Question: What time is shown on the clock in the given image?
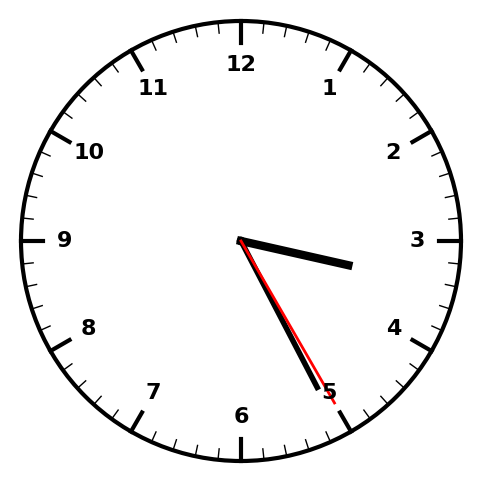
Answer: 03:25:25